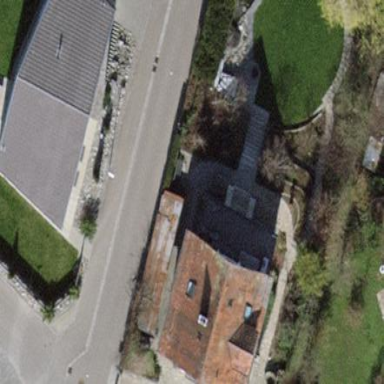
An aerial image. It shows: Detached building.